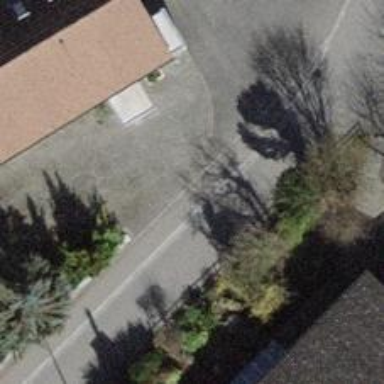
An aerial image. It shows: Asphalt sidewalk.